Question: Is there a way to see all the prototypical properties of an array [] or hash {} in Chrome's Dev Tools? I want to illustrate that each time you create a new array or hash you also get a whole slew of properties that come with that array.
For some reason console.log(Array.prototype); doesn't work for me on my Dev Tool (Linux Chrome

'console.dir(Array.prototype);' worked for me.
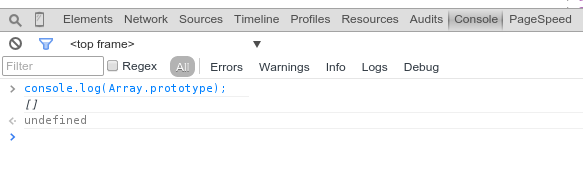
Answer: If you create a new array you can also view it's contents including all inherited Array.prototype properties using 'console.dir()'.
'''
var arr = [1,2,3,4,5];
console.dir(arr);
'''